Interaction volume radius: 5 \u00c5
Interaction volume height: 10 \u00c5
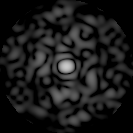
Disorder parameter: 0.8242